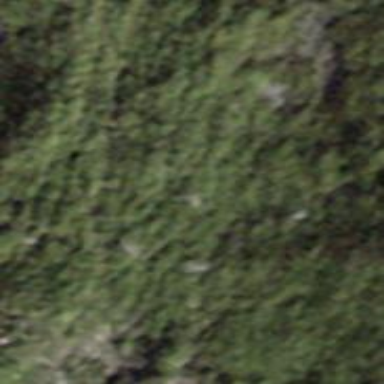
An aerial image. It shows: Cliff in nature.